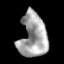
Tissue: lung
Cell type: Endothelial cells
Senescence score: 0.1428
Nuclear area (px): 1184
Mean DAPI intensity: 162.469